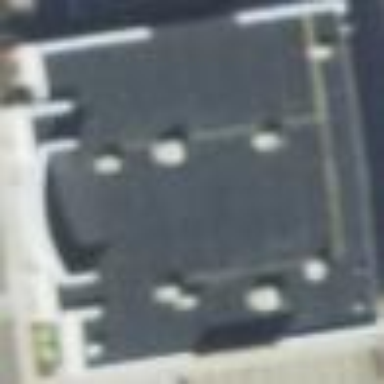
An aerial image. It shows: Building.